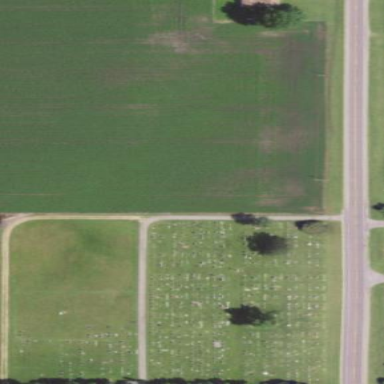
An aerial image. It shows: Cemetery.